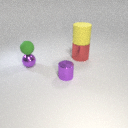
large red metal cylinder behind small purple metal cylinder